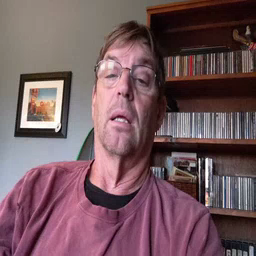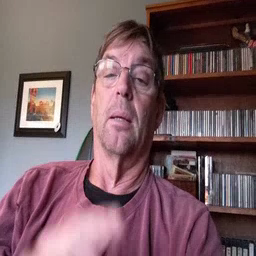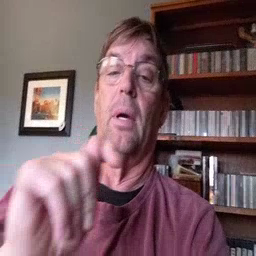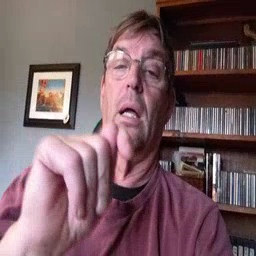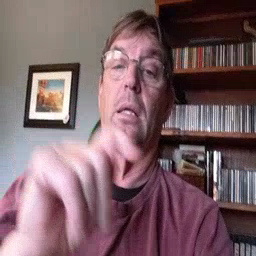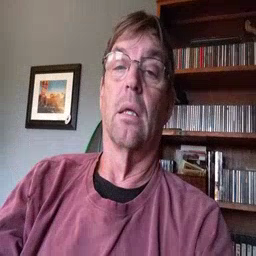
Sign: potty